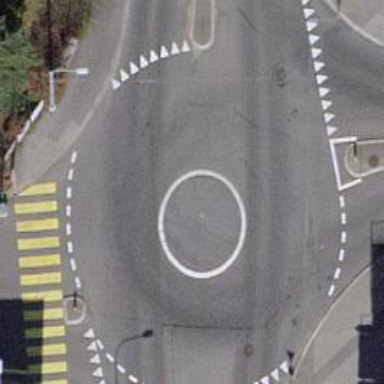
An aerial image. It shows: Mini roundabout on the road.